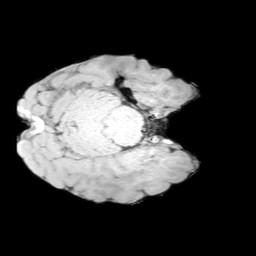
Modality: MP2RAGE
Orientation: axial